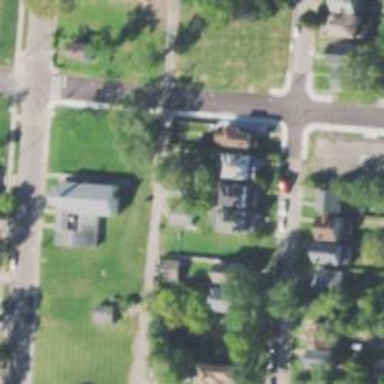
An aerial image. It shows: Neighborhood.